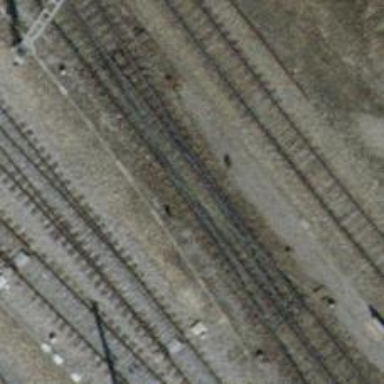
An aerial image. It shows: Railway yard with one track.